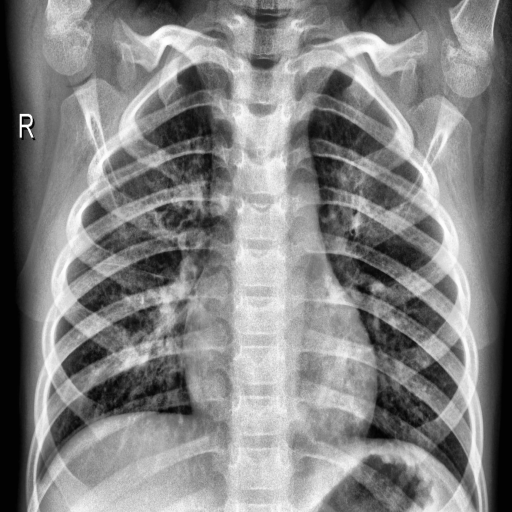
Finding: PNEUMONIA